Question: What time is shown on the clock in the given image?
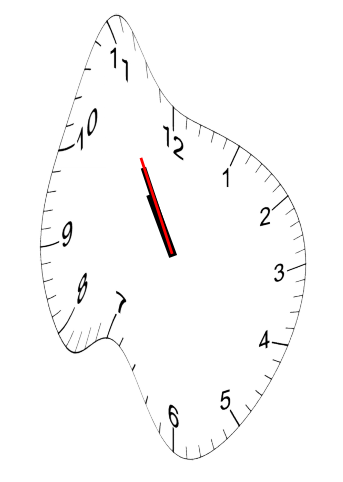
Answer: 10:54:55